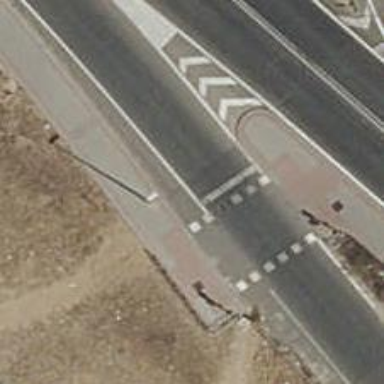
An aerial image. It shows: Sidewalk along the footway.